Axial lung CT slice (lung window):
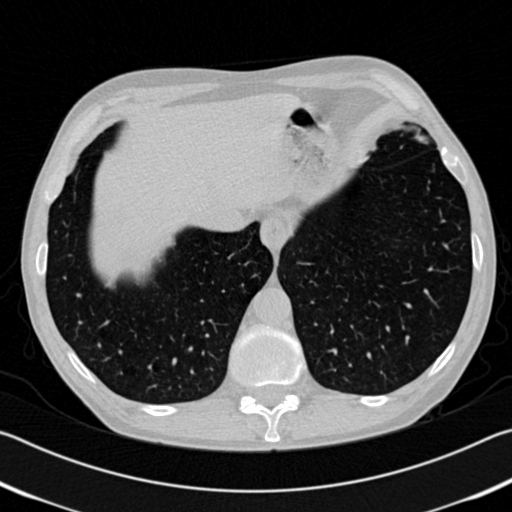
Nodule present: no